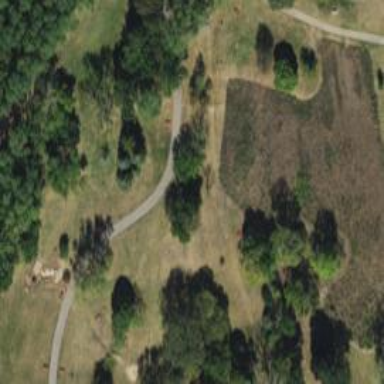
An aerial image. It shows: Disc golf hole.